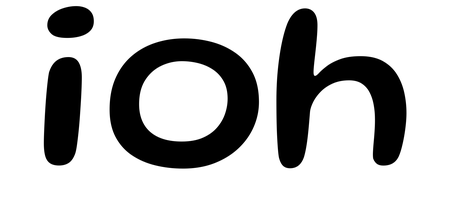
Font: Gluten_Regular